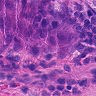
Metastatic tissue present: yes